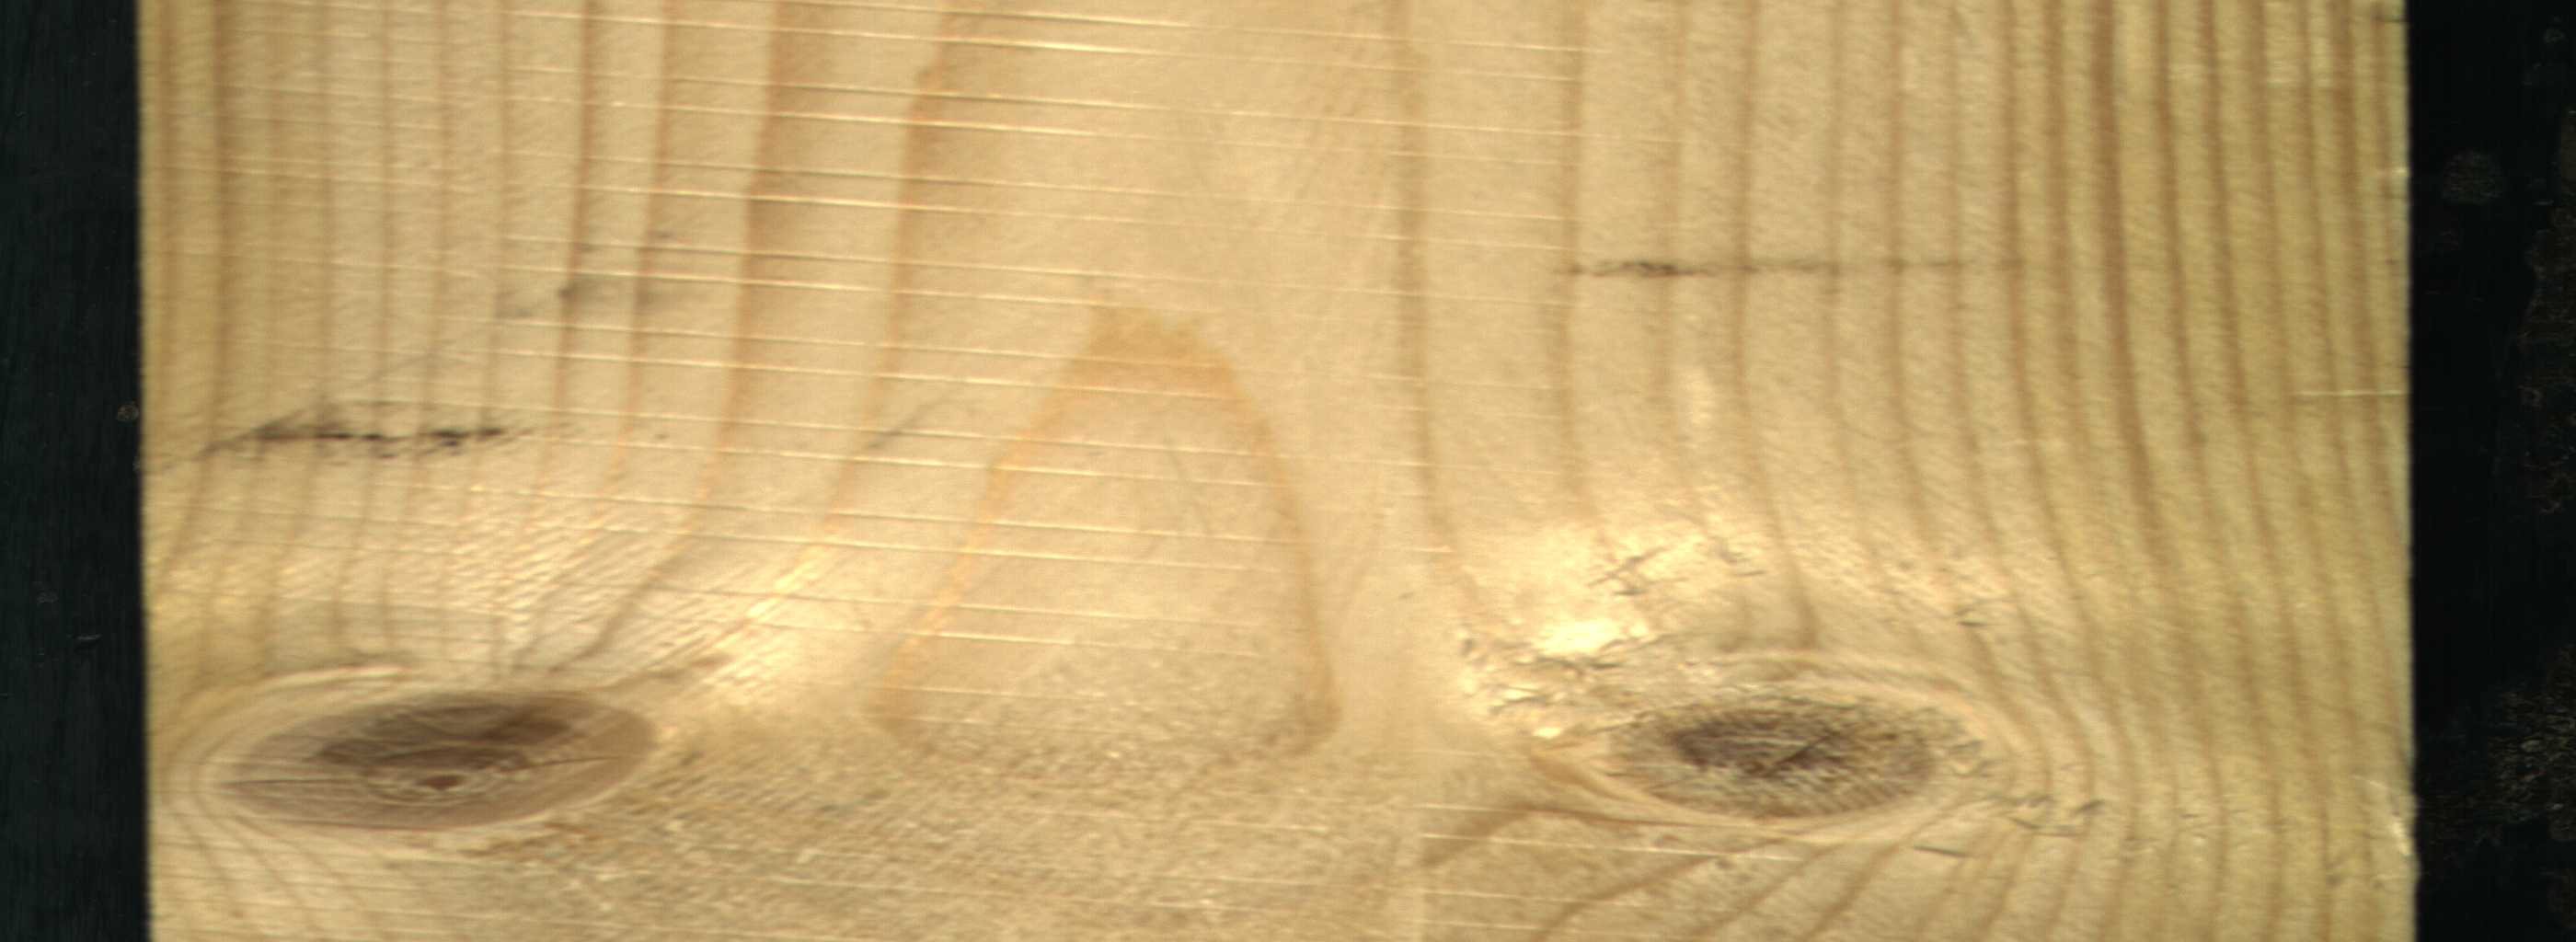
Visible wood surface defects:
Live_Knot
Live_Knot